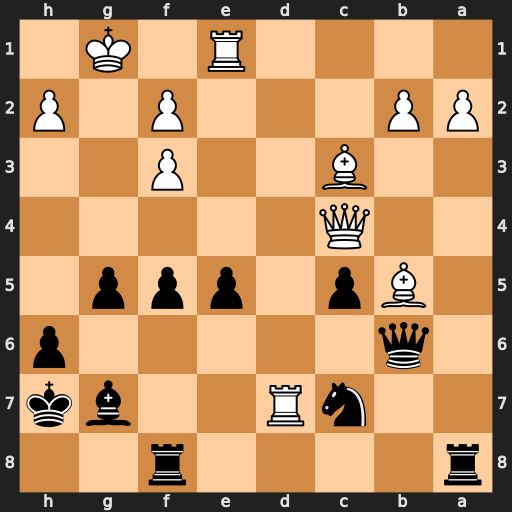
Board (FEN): r4r2/2nR2bk/1q5p/1Bp1ppp1/2Q5/2B2P2/PP3P1P/4R1K1
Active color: b
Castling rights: -
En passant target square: -
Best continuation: Qxb5 Qxb5 Nxb5 Bxe5 Rg8